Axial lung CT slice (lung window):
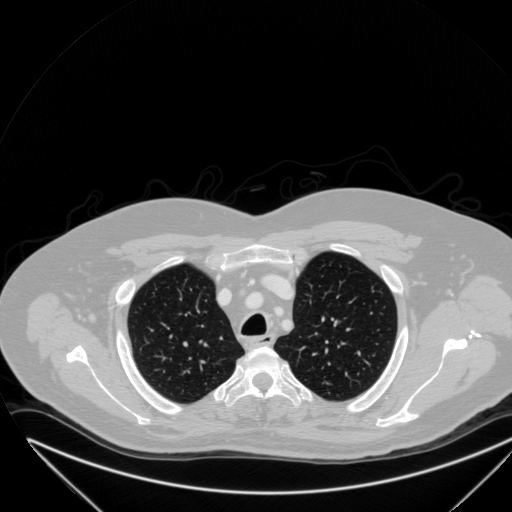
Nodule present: no